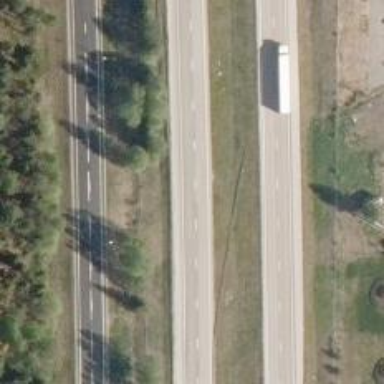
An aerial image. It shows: Motorway.